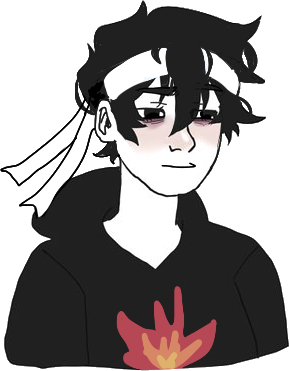
Label: 5_Twinkjak